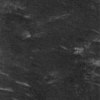
Label: not_dusty